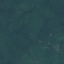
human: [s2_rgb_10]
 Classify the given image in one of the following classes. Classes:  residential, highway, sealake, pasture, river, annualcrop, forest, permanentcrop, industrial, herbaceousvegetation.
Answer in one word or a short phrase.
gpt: Forest